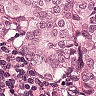
Metastatic tissue present: yes